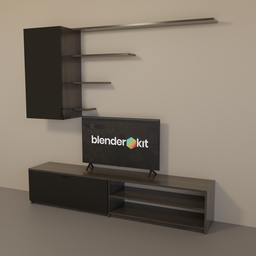
Label: furniture